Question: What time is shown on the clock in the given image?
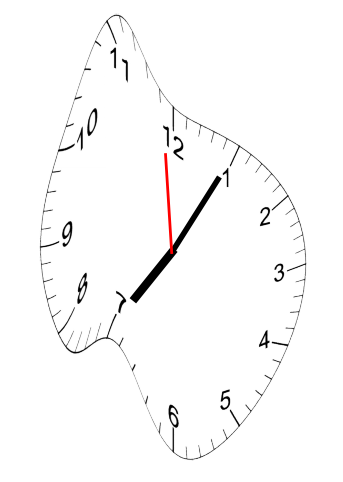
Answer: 07:04:59